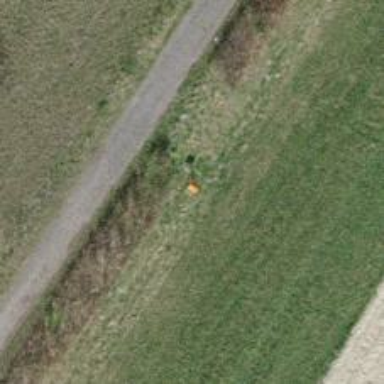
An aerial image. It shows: Pole supporting roof covering pipeline marker.